Question: I am pretty new with the Windows command line and I cant figure out this little problem.
I want to create a directory tree that looks like the following:

I already tried with command: 'MD Opgaven Oplos\Hfst1\Hfst2'
But I cant figure out how to get Hfst1 and Hfst2 in the map Oplos in 1 command.
I want to create this entire directory with 1 command in the Windows command line or PowerShell.
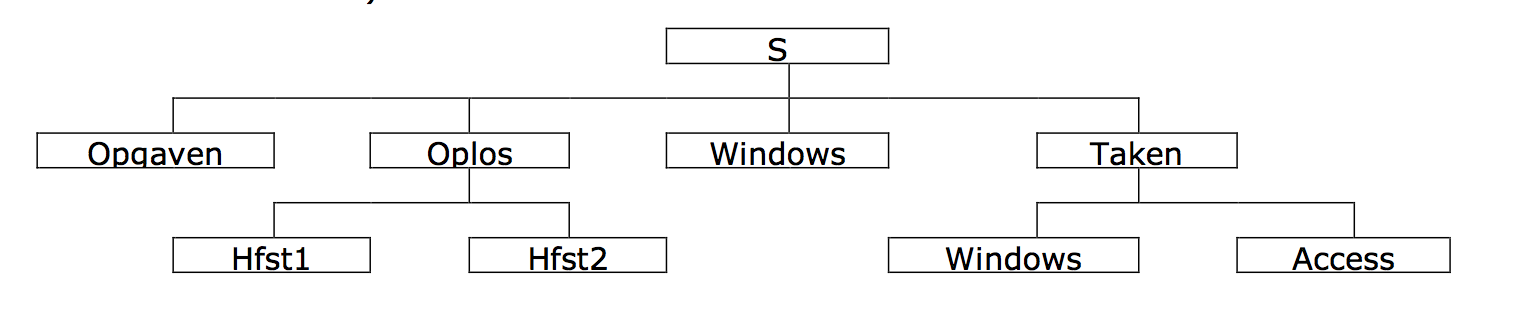
Answer: One liner:
'''
md S\Opgaven,S\Oplos\Hfst1,S\Oplos\Hfst2,S\Windows,S\Taken\Windows,S\Taken\Access
'''
Proof that it works:
'''
PS> tree s
E:\SCRATCH\S
+---Opgaven
+---Oplos
| +---Hfst1
| +---Hfst2
+---Taken
| +---Access
| +---Windows
+---Windows
'''